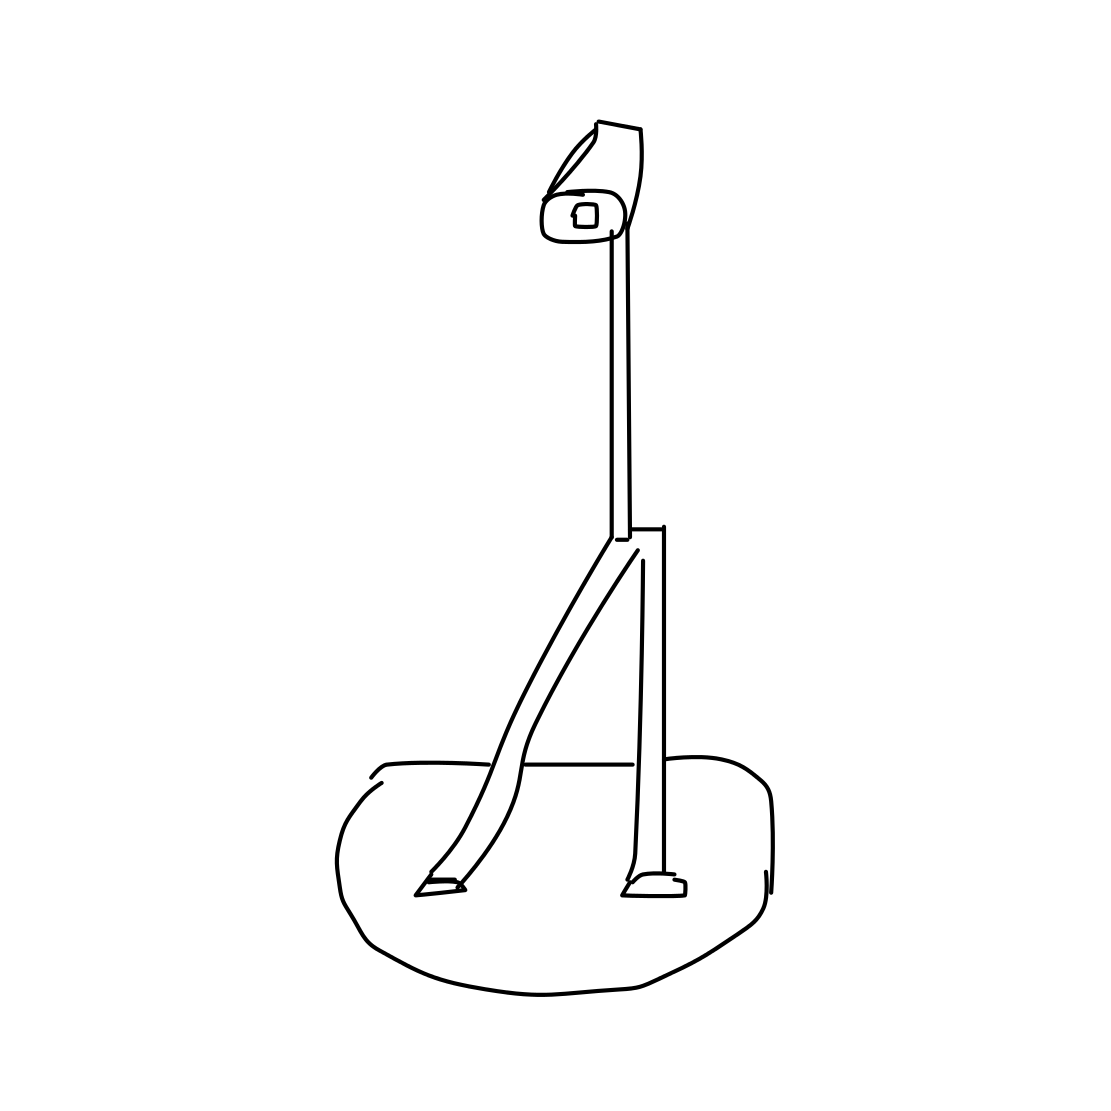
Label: floor lamp